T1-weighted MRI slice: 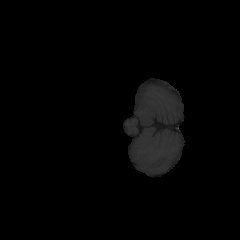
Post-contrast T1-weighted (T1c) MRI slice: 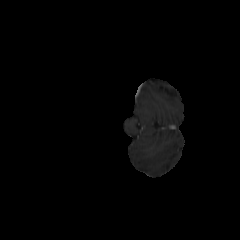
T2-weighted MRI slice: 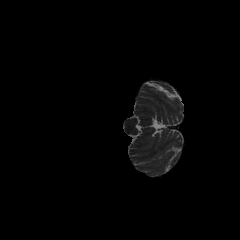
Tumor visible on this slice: no